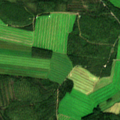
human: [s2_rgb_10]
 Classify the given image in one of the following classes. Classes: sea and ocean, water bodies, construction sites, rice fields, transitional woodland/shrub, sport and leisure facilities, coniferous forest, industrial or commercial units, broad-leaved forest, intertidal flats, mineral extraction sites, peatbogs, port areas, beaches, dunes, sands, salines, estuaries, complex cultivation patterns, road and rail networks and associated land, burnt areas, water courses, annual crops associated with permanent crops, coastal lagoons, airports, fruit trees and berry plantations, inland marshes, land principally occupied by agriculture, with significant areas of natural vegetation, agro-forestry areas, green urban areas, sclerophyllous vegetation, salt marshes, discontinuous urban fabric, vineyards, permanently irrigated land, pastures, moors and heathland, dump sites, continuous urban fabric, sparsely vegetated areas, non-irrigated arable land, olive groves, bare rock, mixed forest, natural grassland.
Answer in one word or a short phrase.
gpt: non-irrigated arable land, coniferous forest, mixed forest